Question:
I <URL> for improved search box within the search results just like above screenshot.
I added this code in my front sitepage:
'''
<script type="application/ld+json">
{
"@context": "http://schema.org",
"@type": "WebSite",
"url": "https://www.xxx.com/",
"potentialAction": {
"@type": "SearchAction",
"target": "https://www.xxx.com/search/site/{keys}",
"query-input": "required name=keys"
}
}
</script>
'''
Am I doing something wrong? My site uses Drupal 7.
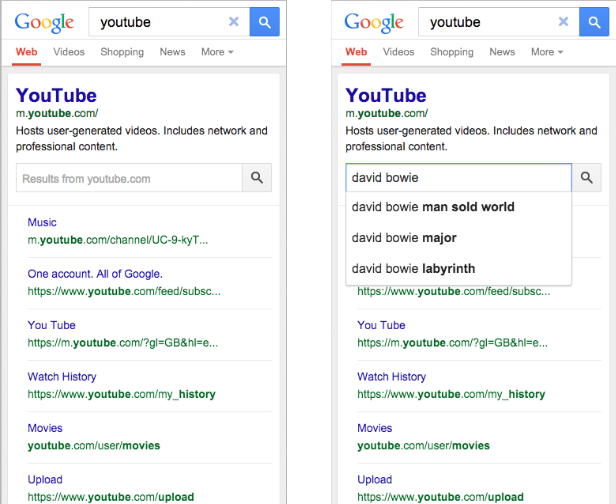
Answer: Looks correct (assuming that '/search/site/strawberry' successfully searches for "strawberry").
Note that Google is not displaying the <URL> for all sites/queries:
> The sitelinks search box appears only for navigational queries and when relevant for users. Google algorithms use a variety of factors to determine when the box appears, including the information on the site and different types of navigational queries from Search users.
Edit: 2017-05-09 <URL>